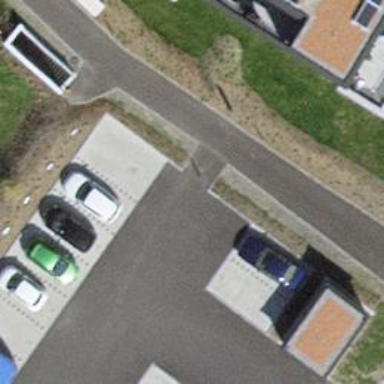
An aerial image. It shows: Bollard.